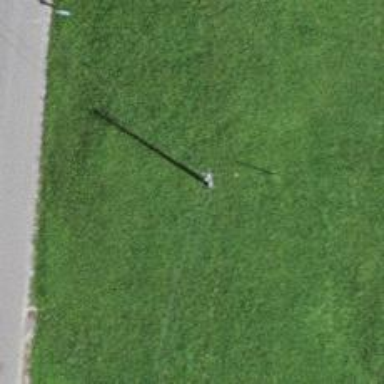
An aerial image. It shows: Minor power line.